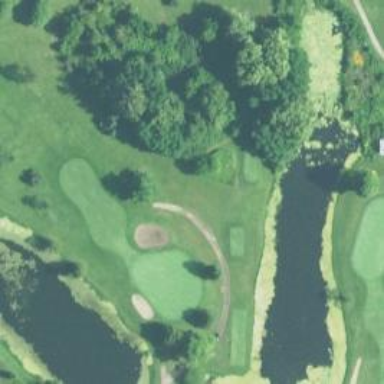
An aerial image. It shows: Golf fairway surrounded by grass.